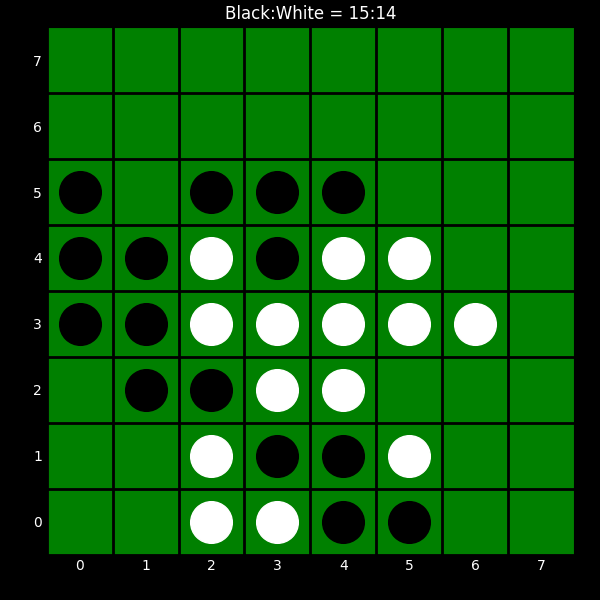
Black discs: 15
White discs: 14